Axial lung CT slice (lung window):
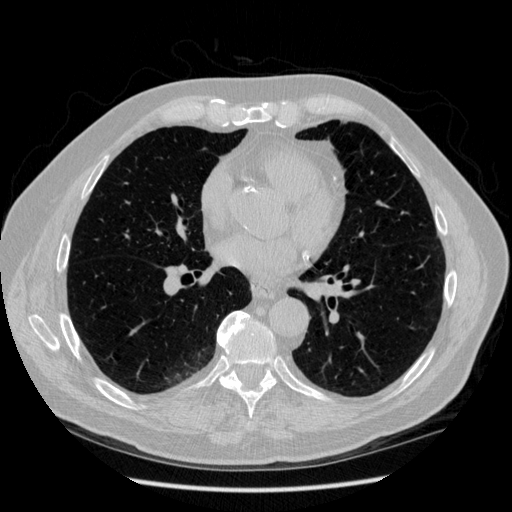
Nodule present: no